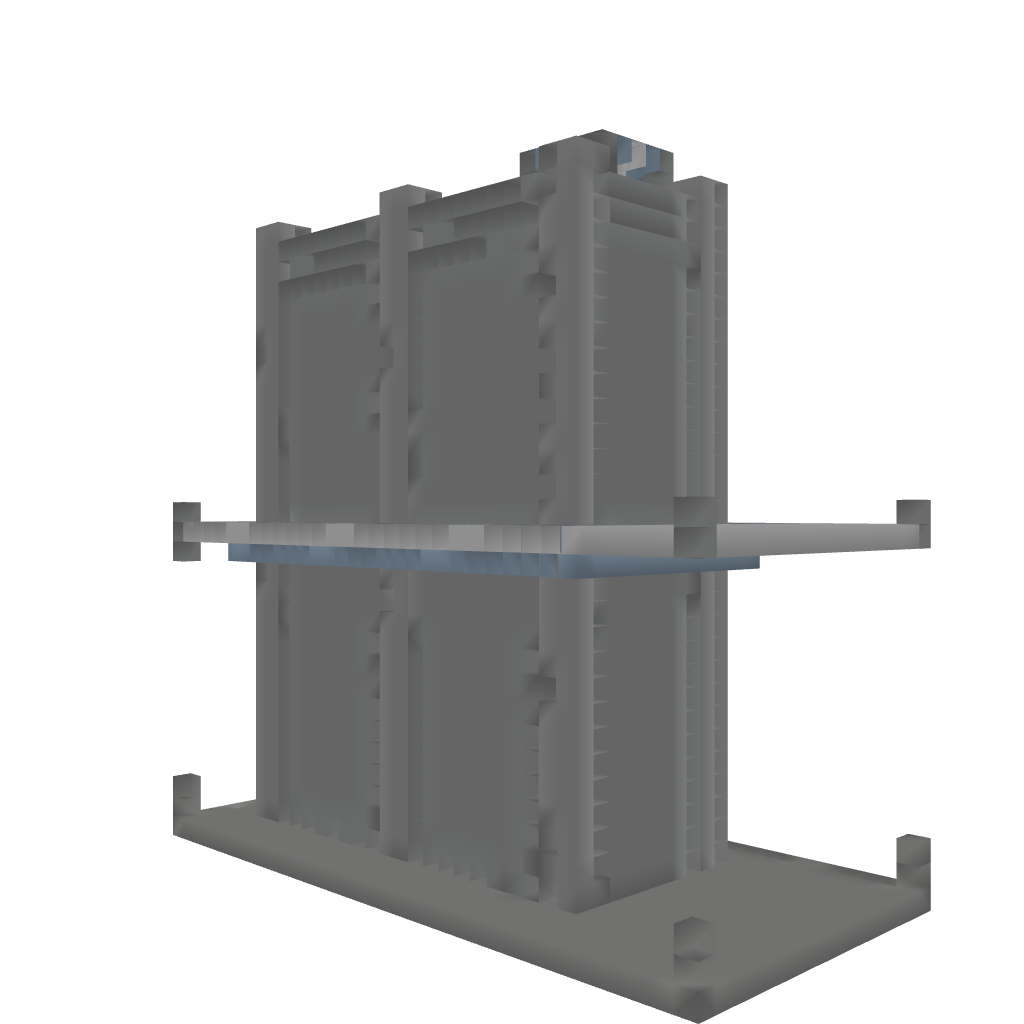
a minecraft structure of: medium castle